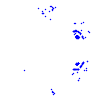
Particle: pion